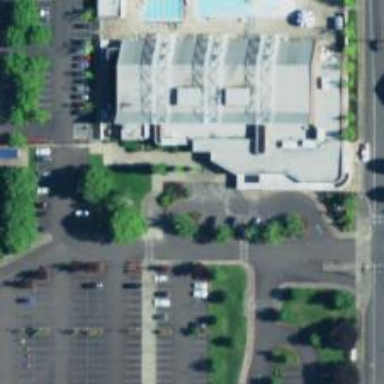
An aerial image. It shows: Parking space is available.